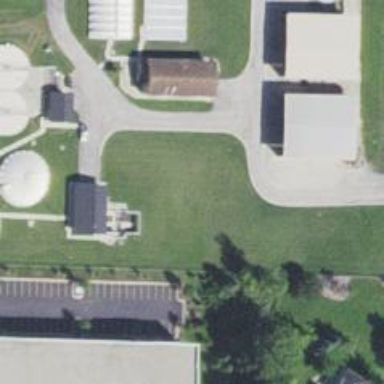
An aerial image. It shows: View of wastewater plant.